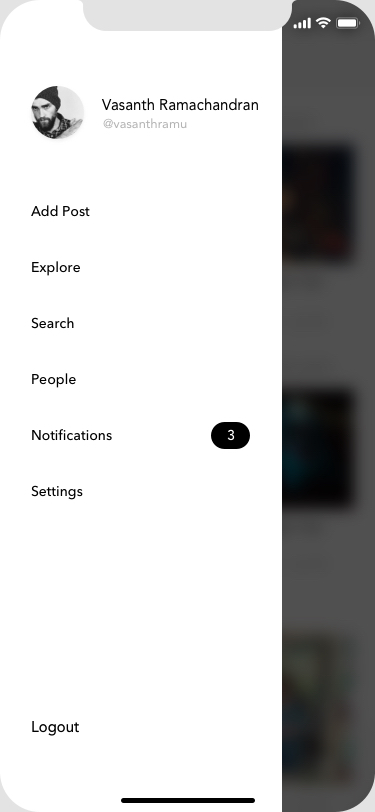
Text in this UI design:
@prasanth_pinha
@vasanthramu
One color riso print, two color screenprint.
Signed and numbered copy

6
100
20
@alesenesetril
Texture Design / Les Bohemiens
6
100
20
@ariste
nice and steady
http://willeatyou.com/database/2015/06/01/nice-and-steady/

6
100
20
@prasanth_pinha
Texture Design / Les Bohemiens
6
100
20
@TvS
6
100
20
Add Post
Explore
Search
People
Notifications
Settings
3
Logout
Vasanth Ramachandran
@vasanthramu